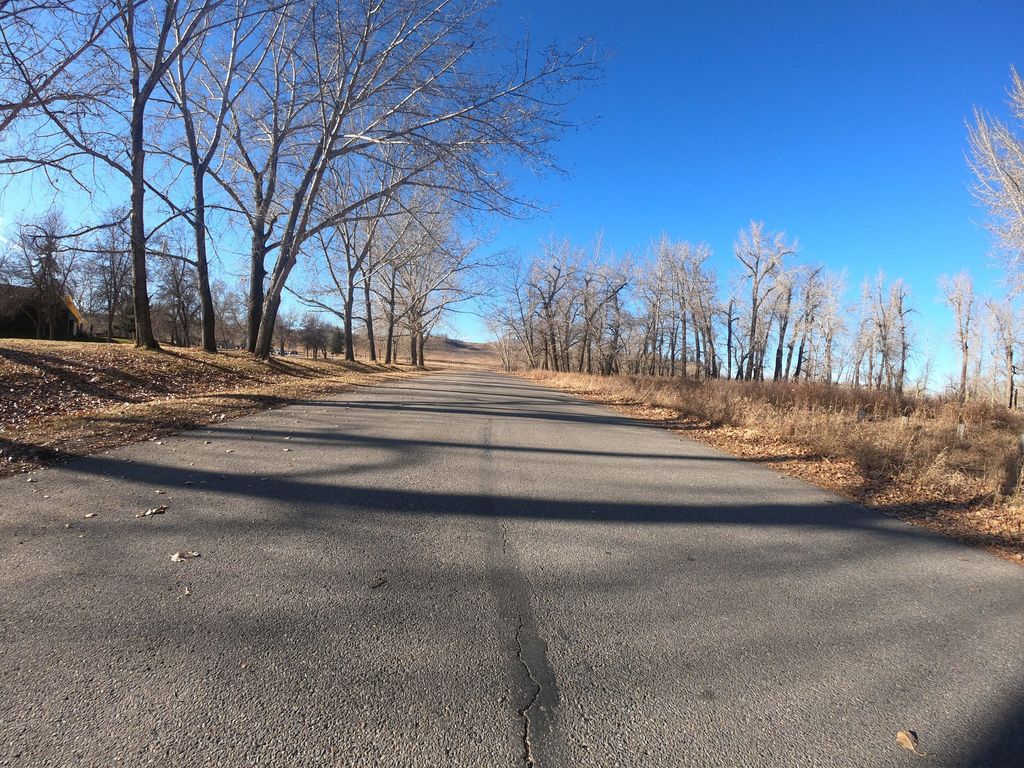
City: calgary